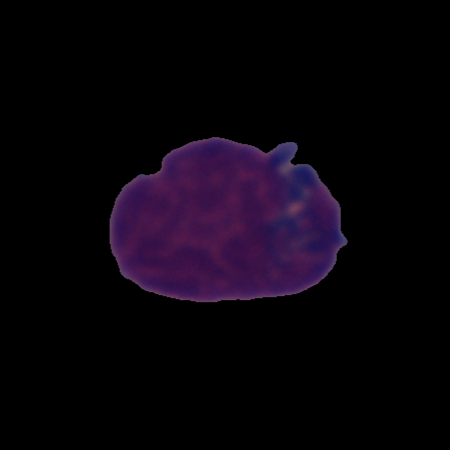
Label: cancer